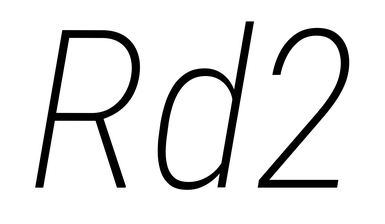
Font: Roboto-Italic_Condensed_ExtraLight_Italic